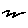
Label: zigzag